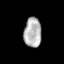
Tissue: prostate
Cell type: T cells
Senescence score: 0.354
Nuclear area (px): 509
Mean DAPI intensity: 178.794